Question: I use Javax Restfull web service. I can return String from mobile app. but I cant return Model class.
I want to return Employee model. I give a error;
Full Error:
'''
SEVERE: Servlet.service() for servlet [Jersey REST Service] in context with path [/CafeSiparis] threw exception [Servlet execution threw an exception] with root cause
java.lang.AbstractMethodError
at org.codehaus.jackson.map.AnnotationIntrospector$Pair.findSerializer(AnnotationIntrospector.java:1148)
at org.codehaus.jackson.map.ser.BasicSerializerFactory.findSerializerFromAnnotation(BasicSerializerFactory.java:362)
at org.codehaus.jackson.map.ser.BeanSerializerFactory.createSerializer(BeanSerializerFactory.java:252)
at org.codehaus.jackson.map.ser.StdSerializerProvider._createUntypedSerializer(StdSerializerProvider.java:782)
at org.codehaus.jackson.map.ser.StdSerializerProvider._createAndCacheUntypedSerializer(StdSerializerProvider.java:735)
at org.codehaus.jackson.map.ser.StdSerializerProvider.findValueSerializer(StdSerializerProvider.java:344)
at org.codehaus.jackson.map.ser.StdSerializerProvider.findTypedValueSerializer(StdSerializerProvider.java:420)
at org.codehaus.jackson.map.ser.StdSerializerProvider._serializeValue(StdSerializerProvider.java:601)
at org.codehaus.jackson.map.ser.StdSerializerProvider.serializeValue(StdSerializerProvider.java:256)
at org.codehaus.jackson.map.ObjectMapper.writeValue(ObjectMapper.java:1604)
at org.codehaus.jackson.jaxrs.JacksonJsonProvider.writeTo(JacksonJsonProvider.java:527)
at com.sun.jersey.json.impl.provider.entity.JacksonProviderProxy.writeTo(JacksonProviderProxy.java:160)
at com.sun.jersey.spi.container.ContainerResponse.write(ContainerResponse.java:306)
at com.sun.jersey.server.impl.application.WebApplicationImpl._handleRequest(WebApplicationImpl.java:1437)
at com.sun.jersey.server.impl.application.WebApplicationImpl.handleRequest(WebApplicationImpl.java:1349)
at com.sun.jersey.server.impl.application.WebApplicationImpl.handleRequest(WebApplicationImpl.java:1339)
at com.sun.jersey.spi.container.servlet.WebComponent.service(WebComponent.java:416)
at com.sun.jersey.spi.container.servlet.ServletContainer.service(ServletContainer.java:537)
at com.sun.jersey.spi.container.servlet.ServletContainer.service(ServletContainer.java:699)
at javax.servlet.http.HttpServlet.service(HttpServlet.java:727)
at org.apache.catalina.core.ApplicationFilterChain.internalDoFilter(ApplicationFilterChain.java:303)
at org.apache.catalina.core.ApplicationFilterChain.doFilter(ApplicationFilterChain.java:208)
at org.apache.tomcat.websocket.server.WsFilter.doFilter(WsFilter.java:52)
at org.apache.catalina.core.ApplicationFilterChain.internalDoFilter(ApplicationFilterChain.java:241)
at org.apache.catalina.core.ApplicationFilterChain.doFilter(ApplicationFilterChain.java:208)
at controls.SimpleCORSFilter.doFilter(SimpleCORSFilter.java:31)
at org.apache.catalina.core.ApplicationFilterChain.internalDoFilter(ApplicationFilterChain.java:241)
at org.apache.catalina.core.ApplicationFilterChain.doFilter(ApplicationFilterChain.java:208)
at org.apache.catalina.core.StandardWrapperValve.invoke(StandardWrapperValve.java:220)
at org.apache.catalina.core.StandardContextValve.invoke(StandardContextValve.java:122)
at org.apache.catalina.authenticator.AuthenticatorBase.invoke(AuthenticatorBase.java:501)
at org.apache.catalina.core.StandardHostValve.invoke(StandardHostValve.java:171)
at org.apache.catalina.valves.ErrorReportValve.invoke(ErrorReportValve.java:103)
at org.apache.catalina.valves.AccessLogValve.invoke(AccessLogValve.java:950)
at org.apache.catalina.core.StandardEngineValve.invoke(StandardEngineValve.java:116)
at org.apache.catalina.connector.CoyoteAdapter.service(CoyoteAdapter.java:408)
at org.apache.coyote.http11.AbstractHttp11Processor.process(AbstractHttp11Processor.java:1070)
at org.apache.coyote.AbstractProtocol$AbstractConnectionHandler.process(AbstractProtocol.java:611)
at org.apache.tomcat.util.net.AprEndpoint$SocketProcessor.doRun(AprEndpoint.java:2440)
at org.apache.tomcat.util.net.AprEndpoint$SocketProcessor.run(AprEndpoint.java:2429)
at java.util.concurrent.ThreadPoolExecutor.runWorker(ThreadPoolExecutor.java:1145)
at java.util.concurrent.ThreadPoolExecutor$Worker.run(ThreadPoolExecutor.java:615)
at org.apache.tomcat.util.threads.TaskThread$WrappingRunnable.run(TaskThread.java:61)
at java.lang.Thread.run(Thread.java:745)
'''
---
My class:
Employee Model:
'''
package model;
/**
*
* @author cengizhan
*/
public class Employee {
private String name;
private String surname;
private int id;
public Employee(int id, String name, String surname){
this.id = id;
this.name=name;
this.surname =surname;
}
/**
* @return the name
*/
public String getName() {
return name;
}
/**
* @param name the name to set
*/
public void setName(String name) {
this.name = name;
}
/**
* @return the surname
*/
public String getSurname() {
return surname;
}
/**
* @param surname the surname to set
*/
public void setSurname(String surname) {
this.surname = surname;
}
/**
* @return the id
*/
public int getId() {
return id;
}
/**
* @param id the id to set
*/
public void setId(int id) {
this.id = id;
}
}
'''
Web Service Class:
'''
package ws;
import helper.UrunHelper;
import java.io.IOException;
import java.io.Serializable;
import java.io.StringWriter;
import java.util.ArrayList;
import java.util.List;
import java.util.logging.Level;
import java.util.logging.Logger;
import javax.ws.rs.GET;
import javax.ws.rs.Path;
import javax.ws.rs.Produces;
import javax.ws.rs.core.MediaType;
import model.Employee;
import org.json.simple.JSONArray;
import org.json.simple.JSONObject;
import org.json.simple.JSONValue;
import org.json.simple.parser.JSONParser;
import org.json.simple.parser.ParseException;
@Path("/WSLogin")
public class WSLogin implements Serializable {
@GET
@Produces(MediaType.APPLICATION_JSON)
@Path("/returnModel")
public Employee returnModel() {
Employee emp = new Employee(1, "Jack", "Jason");
return emp;
}
}
'''
SimpleCORSFilter:
'''
package controls;
import java.io.IOException;
import javax.servlet.Filter;
import javax.servlet.FilterChain;
import javax.servlet.FilterConfig;
import javax.servlet.ServletException;
import javax.servlet.ServletRequest;
import javax.servlet.ServletResponse;
import javax.servlet.http.HttpServletResponse;
/**
*
* @author cengizhan
*/
public class SimpleCORSFilter implements Filter {
@Override
public void doFilter(ServletRequest req, ServletResponse res, FilterChain chain) throws IOException, ServletException {
HttpServletResponse response = (HttpServletResponse) res;
response.setHeader("Access-Control-Allow-Origin", "*");
response.setHeader("Access-Control-Allow-Methods", "POST, GET, OPTIONS, DELETE");
response.setHeader("Access-Control-Max-Age", "3600");
response.setHeader("Access-Control-Allow-Headers", "Content-Type");
chain.doFilter(req, res);
}
public void init(FilterConfig filterConfig) {
}
public void destroy() {
}
}
'''
Web.xml:
'''
<!-- Web Service -->
<servlet>
<servlet-name>Jersey REST Service</servlet-name>
<servlet-class>com.sun.jersey.spi.container.servlet.ServletContainer</servlet-class>
<init-param>
<param-name>com.sun.jersey.config.property.packages</param-name>
<param-value>ws</param-value>
</init-param>
<init-param>
<param-name>com.sun.jersey.api.json.POJOMappingFeature</param-name>
<param-value>true</param-value>
</init-param>
<load-on-startup>1</load-on-startup>
</servlet>
<servlet-mapping>
<servlet-name>Jersey REST Service</servlet-name>
<url-pattern>/rest/*</url-pattern>
</servlet-mapping>
<!-- /Web Service -->
'''

Thank you :)
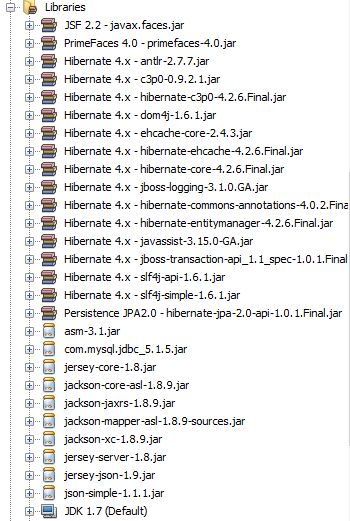
Answer: Looks like you are mixing dependency versions.. try using jersey-server-1.8 and jersey-json-1.8 (and adjust their dependencies versions)
Maven could help you out on this..
EDIT: Try using the following jars